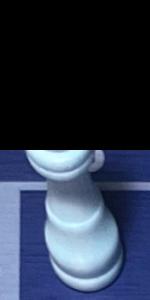
Label: King_White